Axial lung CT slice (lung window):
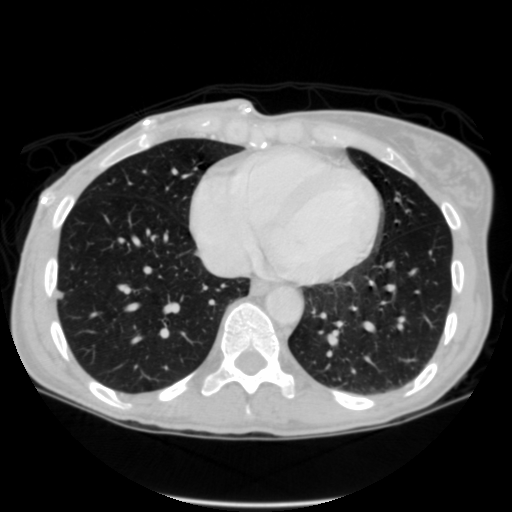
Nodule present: yes
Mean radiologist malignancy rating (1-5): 2.75